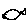
Label: fish